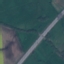
Label: Highway